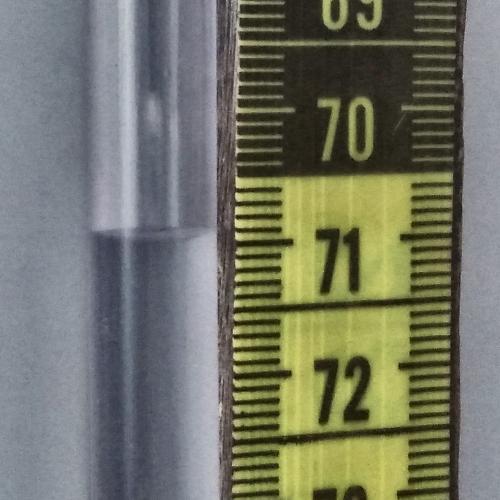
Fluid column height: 70.9 cm